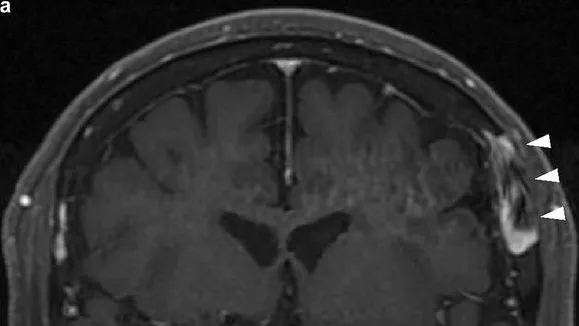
MRI scans prior to the operation. Images, and a part of the lumen was clearly enhanced with gadolinium contrast media.
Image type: radiology (mri)